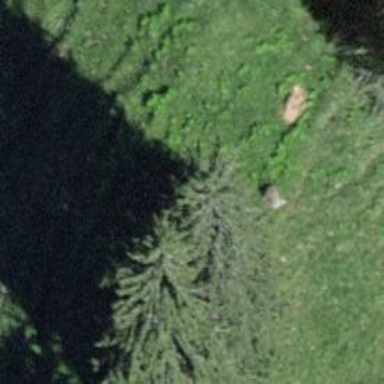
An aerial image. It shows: Row of trees in natural setting.